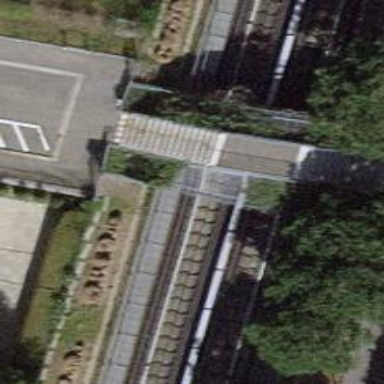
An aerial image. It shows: Bridge with steps crossing over.